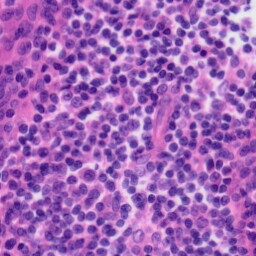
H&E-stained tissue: Tonsil